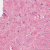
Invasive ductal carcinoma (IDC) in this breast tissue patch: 0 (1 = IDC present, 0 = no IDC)